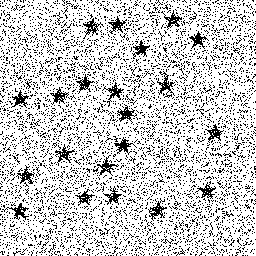
Squares: 0
Triangles: 0
Stars: 21
Total shapes: 21